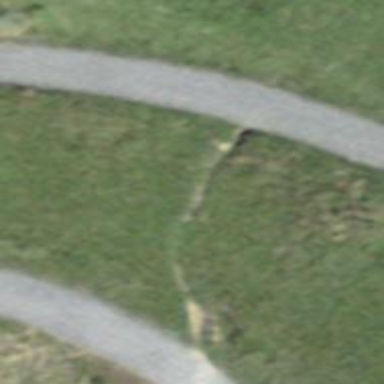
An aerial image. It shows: Dirt path.